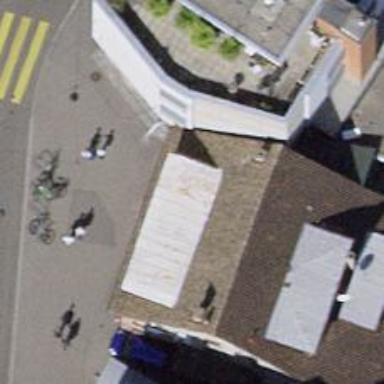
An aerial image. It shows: Kiosk shop.